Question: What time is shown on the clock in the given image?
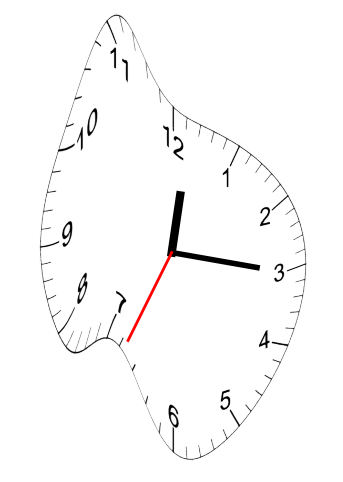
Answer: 12:15:34